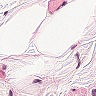
Metastatic tissue present: no